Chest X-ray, PA view. Patient: 46 years old, sex M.
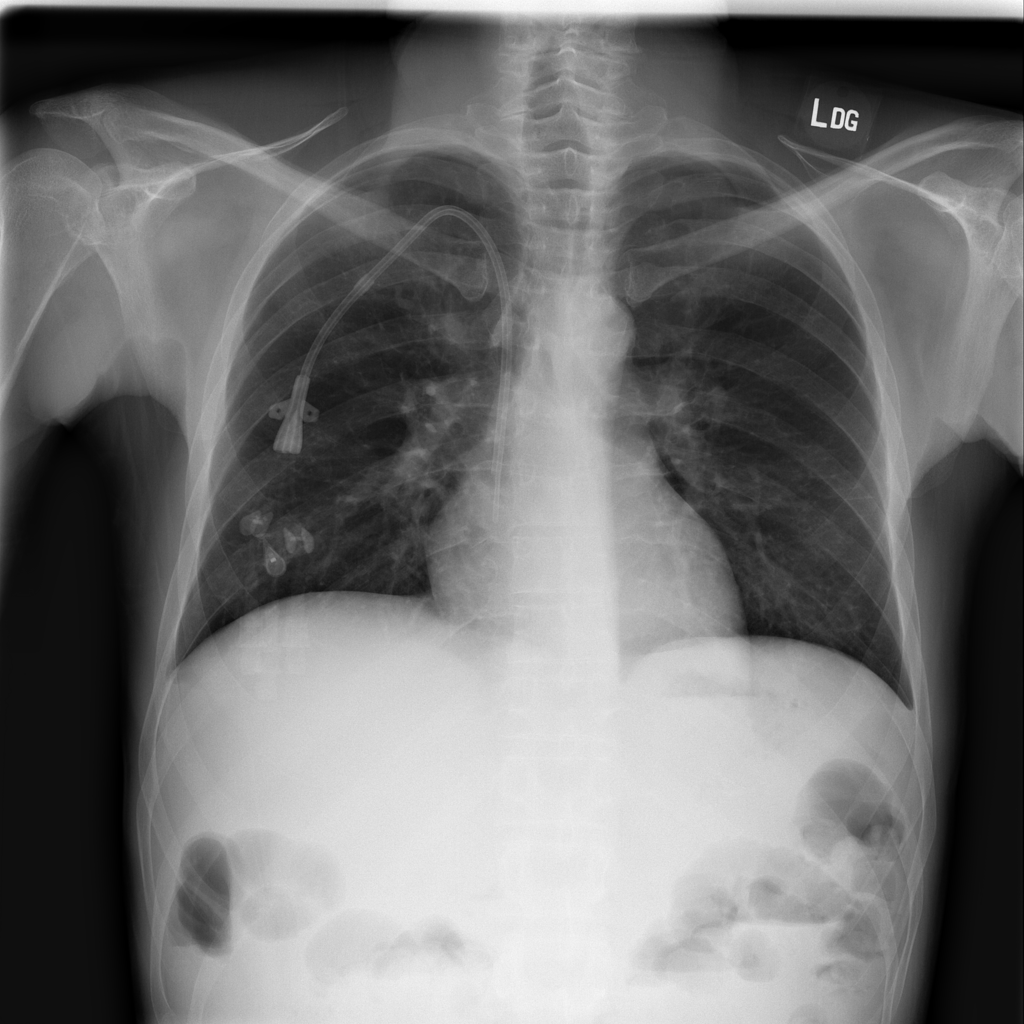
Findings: No Finding